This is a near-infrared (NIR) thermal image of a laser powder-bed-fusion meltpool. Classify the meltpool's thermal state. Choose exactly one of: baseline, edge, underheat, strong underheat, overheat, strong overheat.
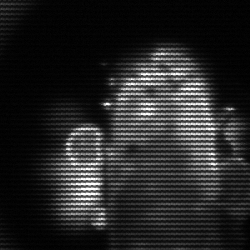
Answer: strong underheat